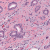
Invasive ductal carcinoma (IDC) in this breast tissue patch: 1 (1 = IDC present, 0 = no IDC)